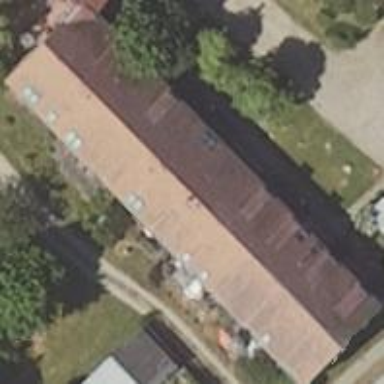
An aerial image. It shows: Terrace-style building with gabled roof.